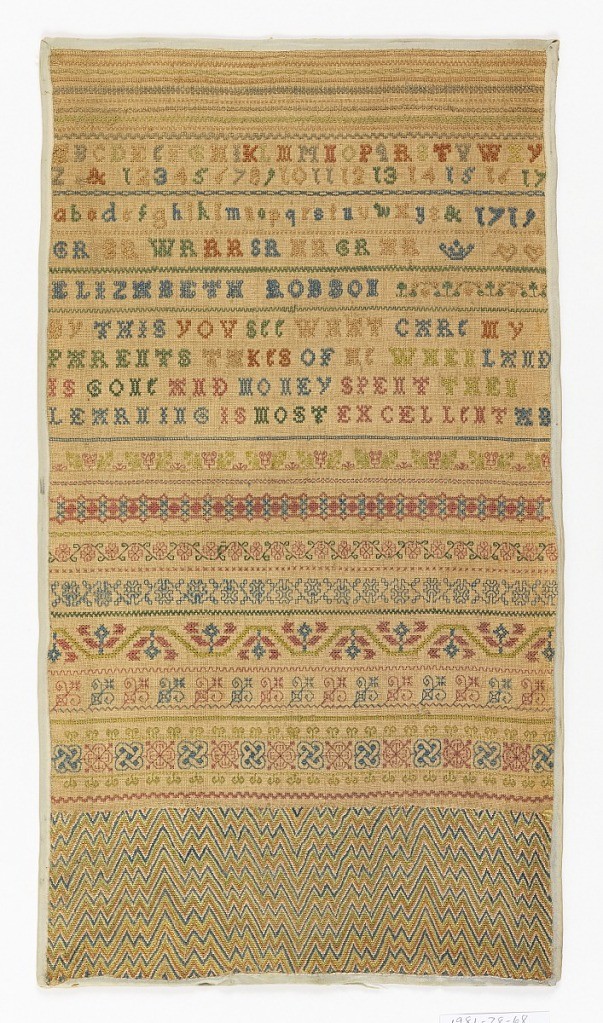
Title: Sampler
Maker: Elizabeth Robson, English
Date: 1719
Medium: silk embroidery on linen foundation Technique: cross, double running, upright Gobelin and eyelet stitches on a plain weave foundation
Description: Alphabet, numerals, monograms, signature, verse, "By this you see what care my parents takes of me When land is gone and money spent then learning is most excellent" then bands of pattern.